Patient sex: M
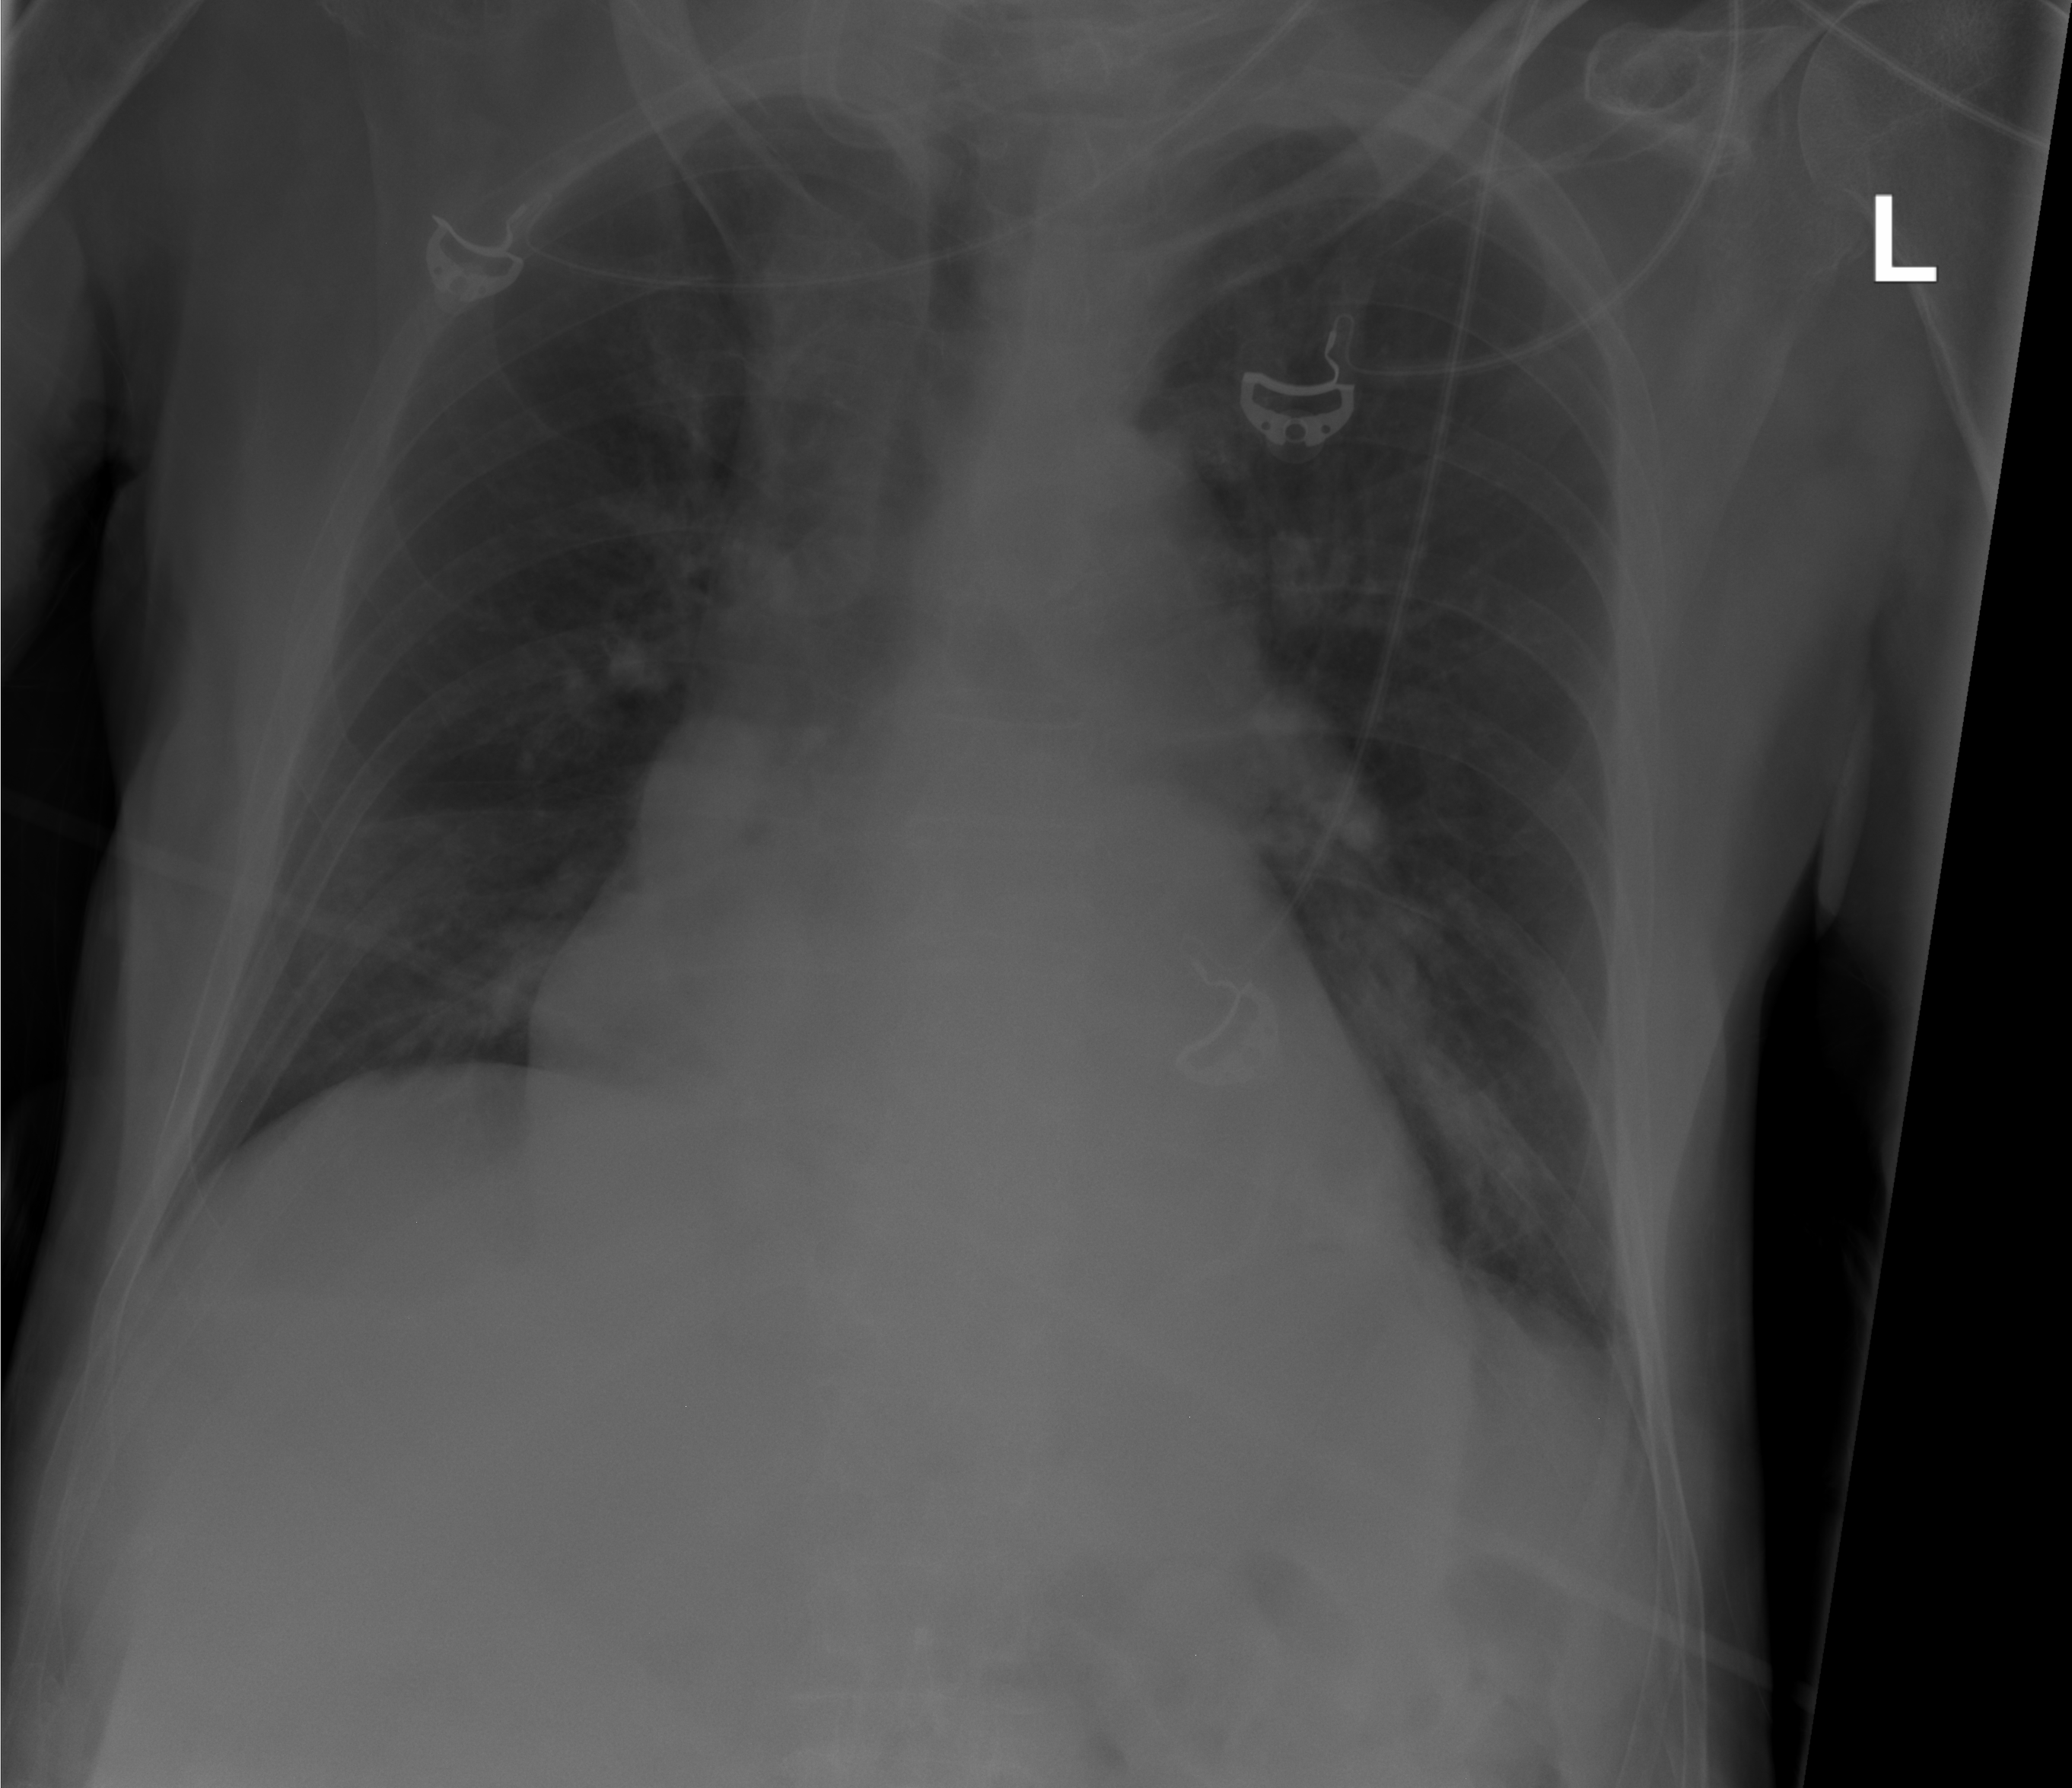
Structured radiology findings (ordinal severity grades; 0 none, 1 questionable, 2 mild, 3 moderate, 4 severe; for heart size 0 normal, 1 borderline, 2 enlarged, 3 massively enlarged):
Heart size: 2
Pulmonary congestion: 0
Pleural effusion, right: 0
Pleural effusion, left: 0
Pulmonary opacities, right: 0
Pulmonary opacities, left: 0
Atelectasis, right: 0
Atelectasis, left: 2